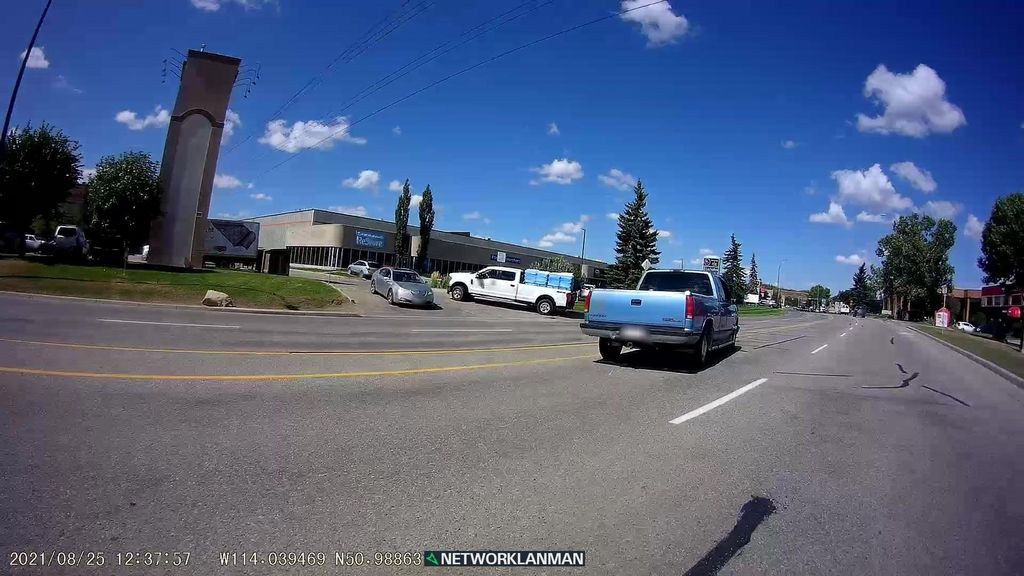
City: calgary